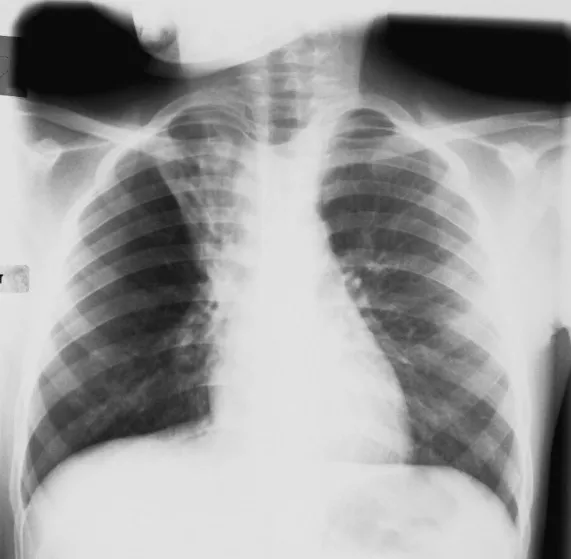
Chest x-ray of the child 4 months before referral. The CXR shows collapse and tram tracks of the right upper lobe and increased peribronchial and interstitial markings of the right lower lobe.
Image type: radiology (x_ray)